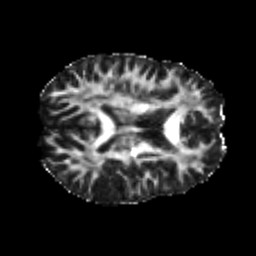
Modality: FA
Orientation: axial
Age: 20
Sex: male
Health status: healthy
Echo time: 0.074 s